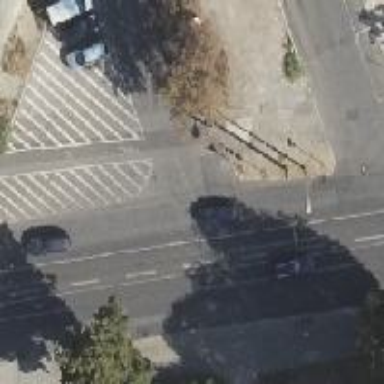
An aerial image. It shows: Unmarked road crossing.